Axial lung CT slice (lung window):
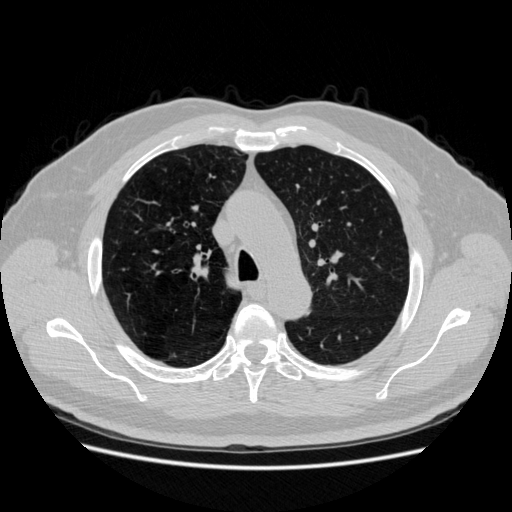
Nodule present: no